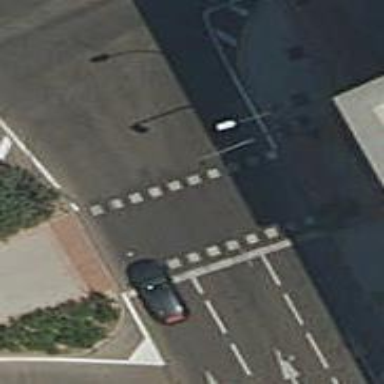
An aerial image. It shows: Road with traffic signals.